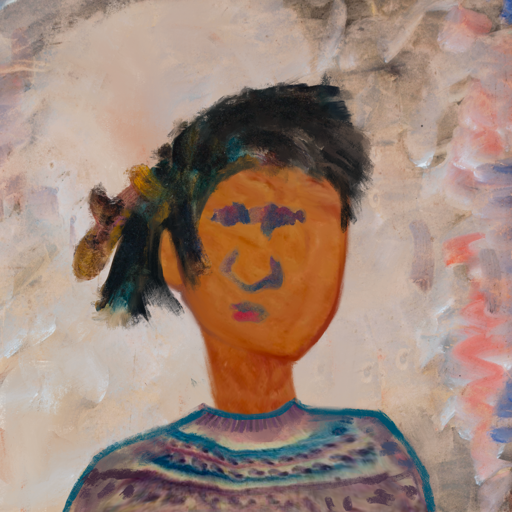
Background: Roy_Bahadur, Head And Neck Front: Pious_Lady, Face Front: In_The_Sun, Bust: HillGirl, Hair Front: Pipe, Head Accessory: Blank, Second Necklace: Blank, Necklace: Blank, Baby: Blank